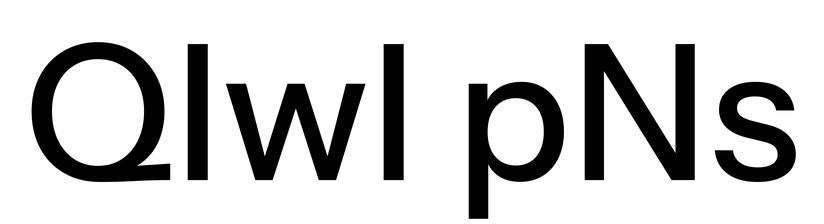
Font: InstrumentSans_Medium